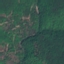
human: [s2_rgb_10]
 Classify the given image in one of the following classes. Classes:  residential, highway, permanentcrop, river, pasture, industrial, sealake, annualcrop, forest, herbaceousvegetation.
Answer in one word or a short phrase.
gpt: Forest